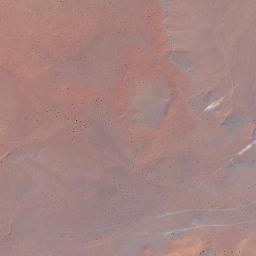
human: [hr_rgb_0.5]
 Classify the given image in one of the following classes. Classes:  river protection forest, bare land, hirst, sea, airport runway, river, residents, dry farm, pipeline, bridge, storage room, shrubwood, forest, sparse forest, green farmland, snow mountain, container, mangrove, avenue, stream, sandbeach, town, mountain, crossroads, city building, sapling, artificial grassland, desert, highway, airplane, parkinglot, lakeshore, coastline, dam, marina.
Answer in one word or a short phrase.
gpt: desert